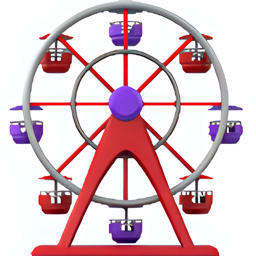
Name: ferris wheel
Emoji: 🎡
Group: Travel & Places
Sub-group: place-other